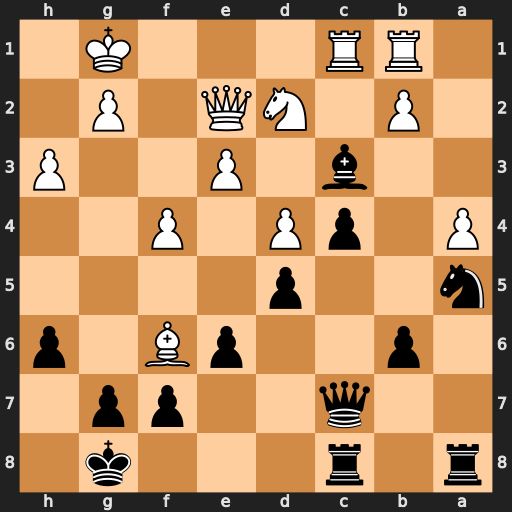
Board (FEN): r1r3k1/2q2pp1/1p2pB1p/n2p4/P1pP1P2/2b1P2P/1P1NQ1P1/1RR3K1
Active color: b
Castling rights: -
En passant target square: -
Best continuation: Bxd2